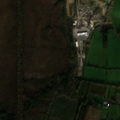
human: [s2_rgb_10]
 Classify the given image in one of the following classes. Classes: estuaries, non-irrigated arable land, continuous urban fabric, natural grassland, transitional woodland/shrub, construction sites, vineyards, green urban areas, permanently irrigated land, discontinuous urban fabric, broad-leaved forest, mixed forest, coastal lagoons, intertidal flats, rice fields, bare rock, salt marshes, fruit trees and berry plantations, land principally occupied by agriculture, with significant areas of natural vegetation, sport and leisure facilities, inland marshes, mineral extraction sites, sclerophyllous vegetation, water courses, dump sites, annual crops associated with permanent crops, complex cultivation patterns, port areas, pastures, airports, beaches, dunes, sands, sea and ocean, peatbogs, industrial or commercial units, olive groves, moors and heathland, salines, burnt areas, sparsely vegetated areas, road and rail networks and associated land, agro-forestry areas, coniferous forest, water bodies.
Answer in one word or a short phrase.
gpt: mineral extraction sites, pastures, mixed forest, peatbogs